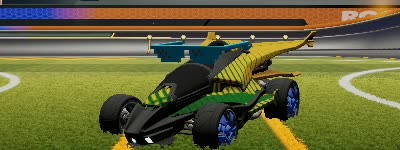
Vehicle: aftershock